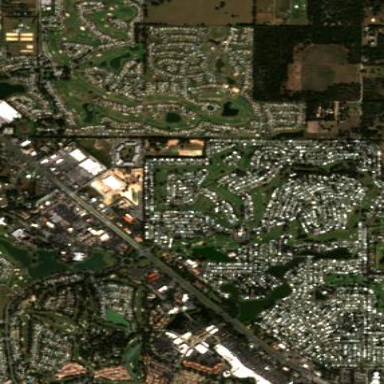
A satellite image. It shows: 18-hole golf course classified as leisure land.